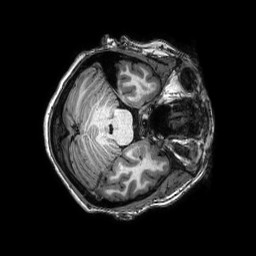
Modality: T1w
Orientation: axial
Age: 26
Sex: female
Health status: healthy
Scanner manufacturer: philips
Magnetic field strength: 3 T
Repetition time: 0.009 s
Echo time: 0.003996 s